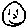
Label: smiley face